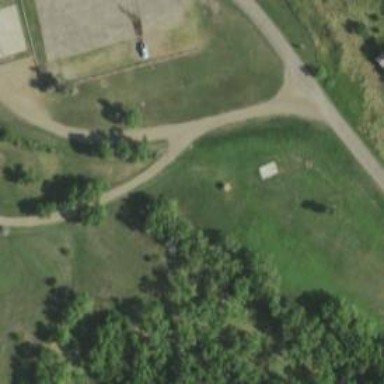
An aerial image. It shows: Park.